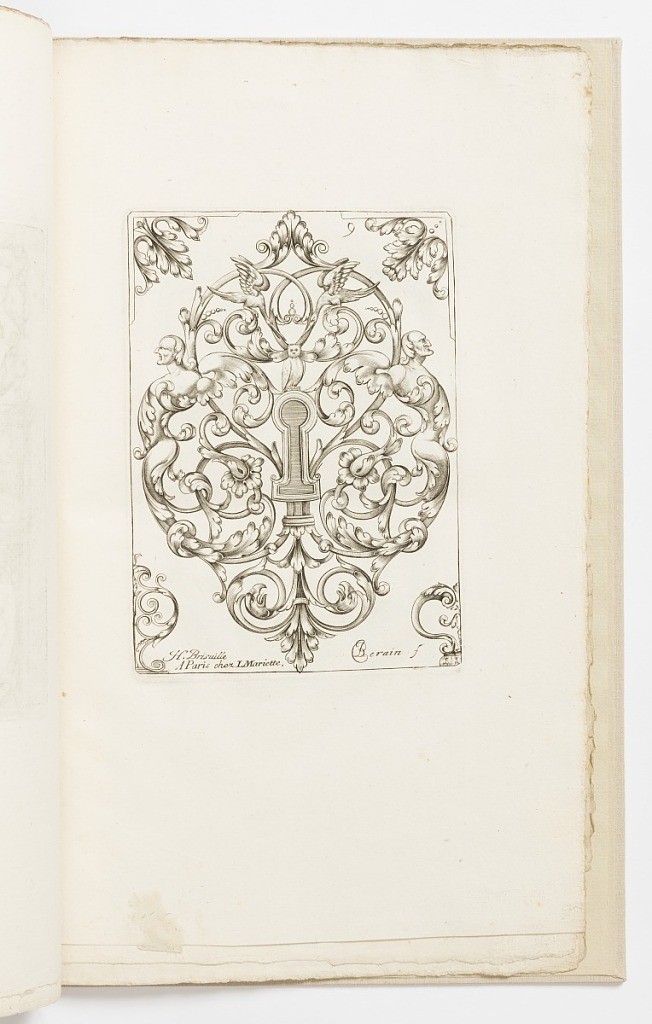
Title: Plate 9, from Diverses pièces de serruriers (Various Designs for Locksmiths)
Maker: Hugues Brisville, French, active ca. 1663
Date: after 1662
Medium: Engraving on laid paper
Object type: Print
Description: Vertical rectangle showing an escutcheon surrounded by scrollwork. Perched above is a bird with fruits and masks. In each corner, a design.